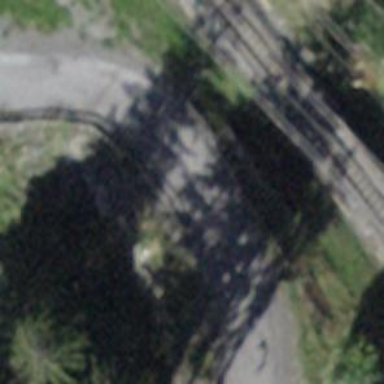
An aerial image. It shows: Track road on gravel surface leading over bridge with grade 2 track type.